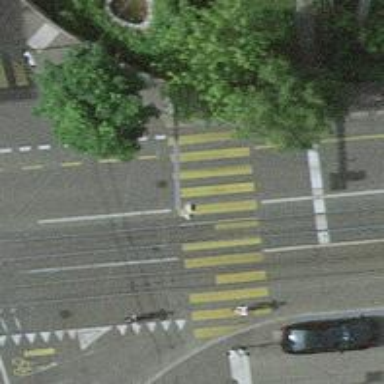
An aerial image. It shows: Crossing with traffic signals.